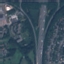
Label: Highway